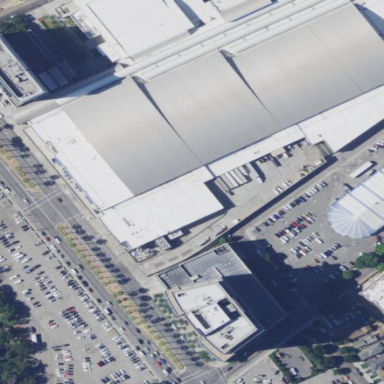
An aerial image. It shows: Conference centre building.